Question: I'm creating a horizontal navigation bar and would like to stylize it so that a thin line will appear right above the bar (please see example).
<URL>
As you can see there is a thin, gold line just above the red navigation bar. I would like to get a thin, black line just above my orange navigation bar.

My code looks like this:
(CSS)
'''
nav {width:100%;display:block;}
nav ul {list-style-type:none;margin:0;padding:0;text-align:center;background-color:#c0872e}
nav li {display:inline-block;background-color:#c0872e;}
nav a {line-height:35px; color:white; padding:0 30px; font-size:22px; font-family:WindsorDemi.fog Cn; background-color:#c0872e;}
nav a:hover {text-decoration:none}
'''
(HTML)
'''
<div>
<ul>
<li><a href="index.html">Home</a></li>
<li><a href="products.html">Products</a></li>
</ul>
</div>
'''
Please let me know how I can achieve this desired effect. Thank you!
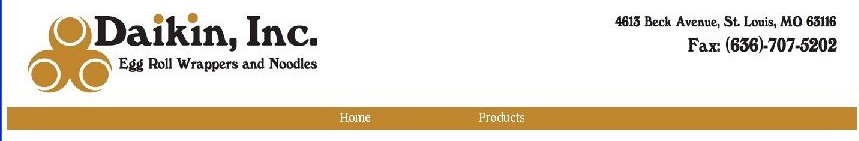
Answer: You could accomplish this using a border:
'''
nav ul {
border-top: 2px solid #000; /* Added */
list-style-type:none;
margin:0;
padding:0;
text-align:center;
background-color:#c0872e
}
'''
Here's a <URL> to show you how it looks.
Hope this helps! Let me know if you have any questions.